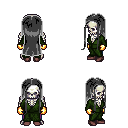
a pixel art fantasy rpg character, male body template, skeleton, green robe, magenta pants, gray extra-long hairstyle, gold gloves, maroon shoes, four views (front, back, left, right), 2x2 character sprite sheet, small pixel art, hard edges, no anti-aliasing